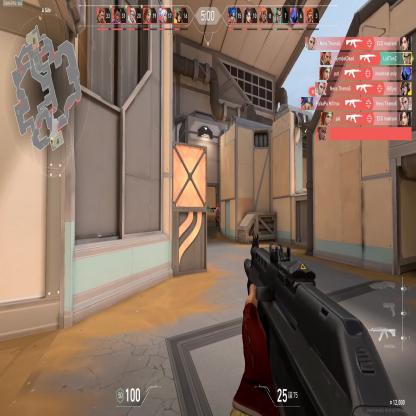
Label: enemy